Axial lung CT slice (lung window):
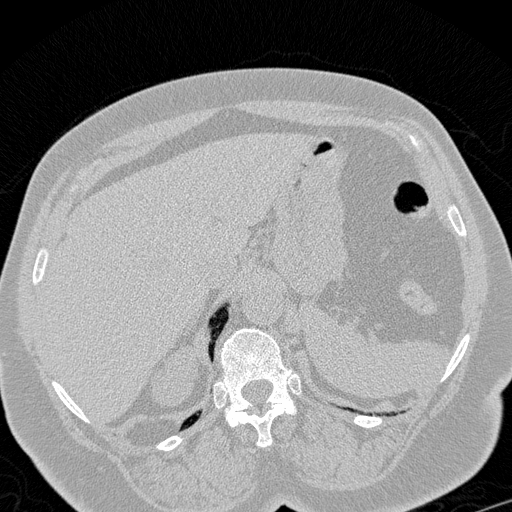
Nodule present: no